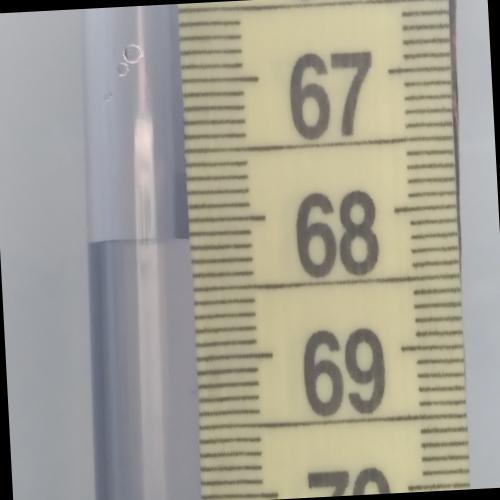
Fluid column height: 68.1 cm